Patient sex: F
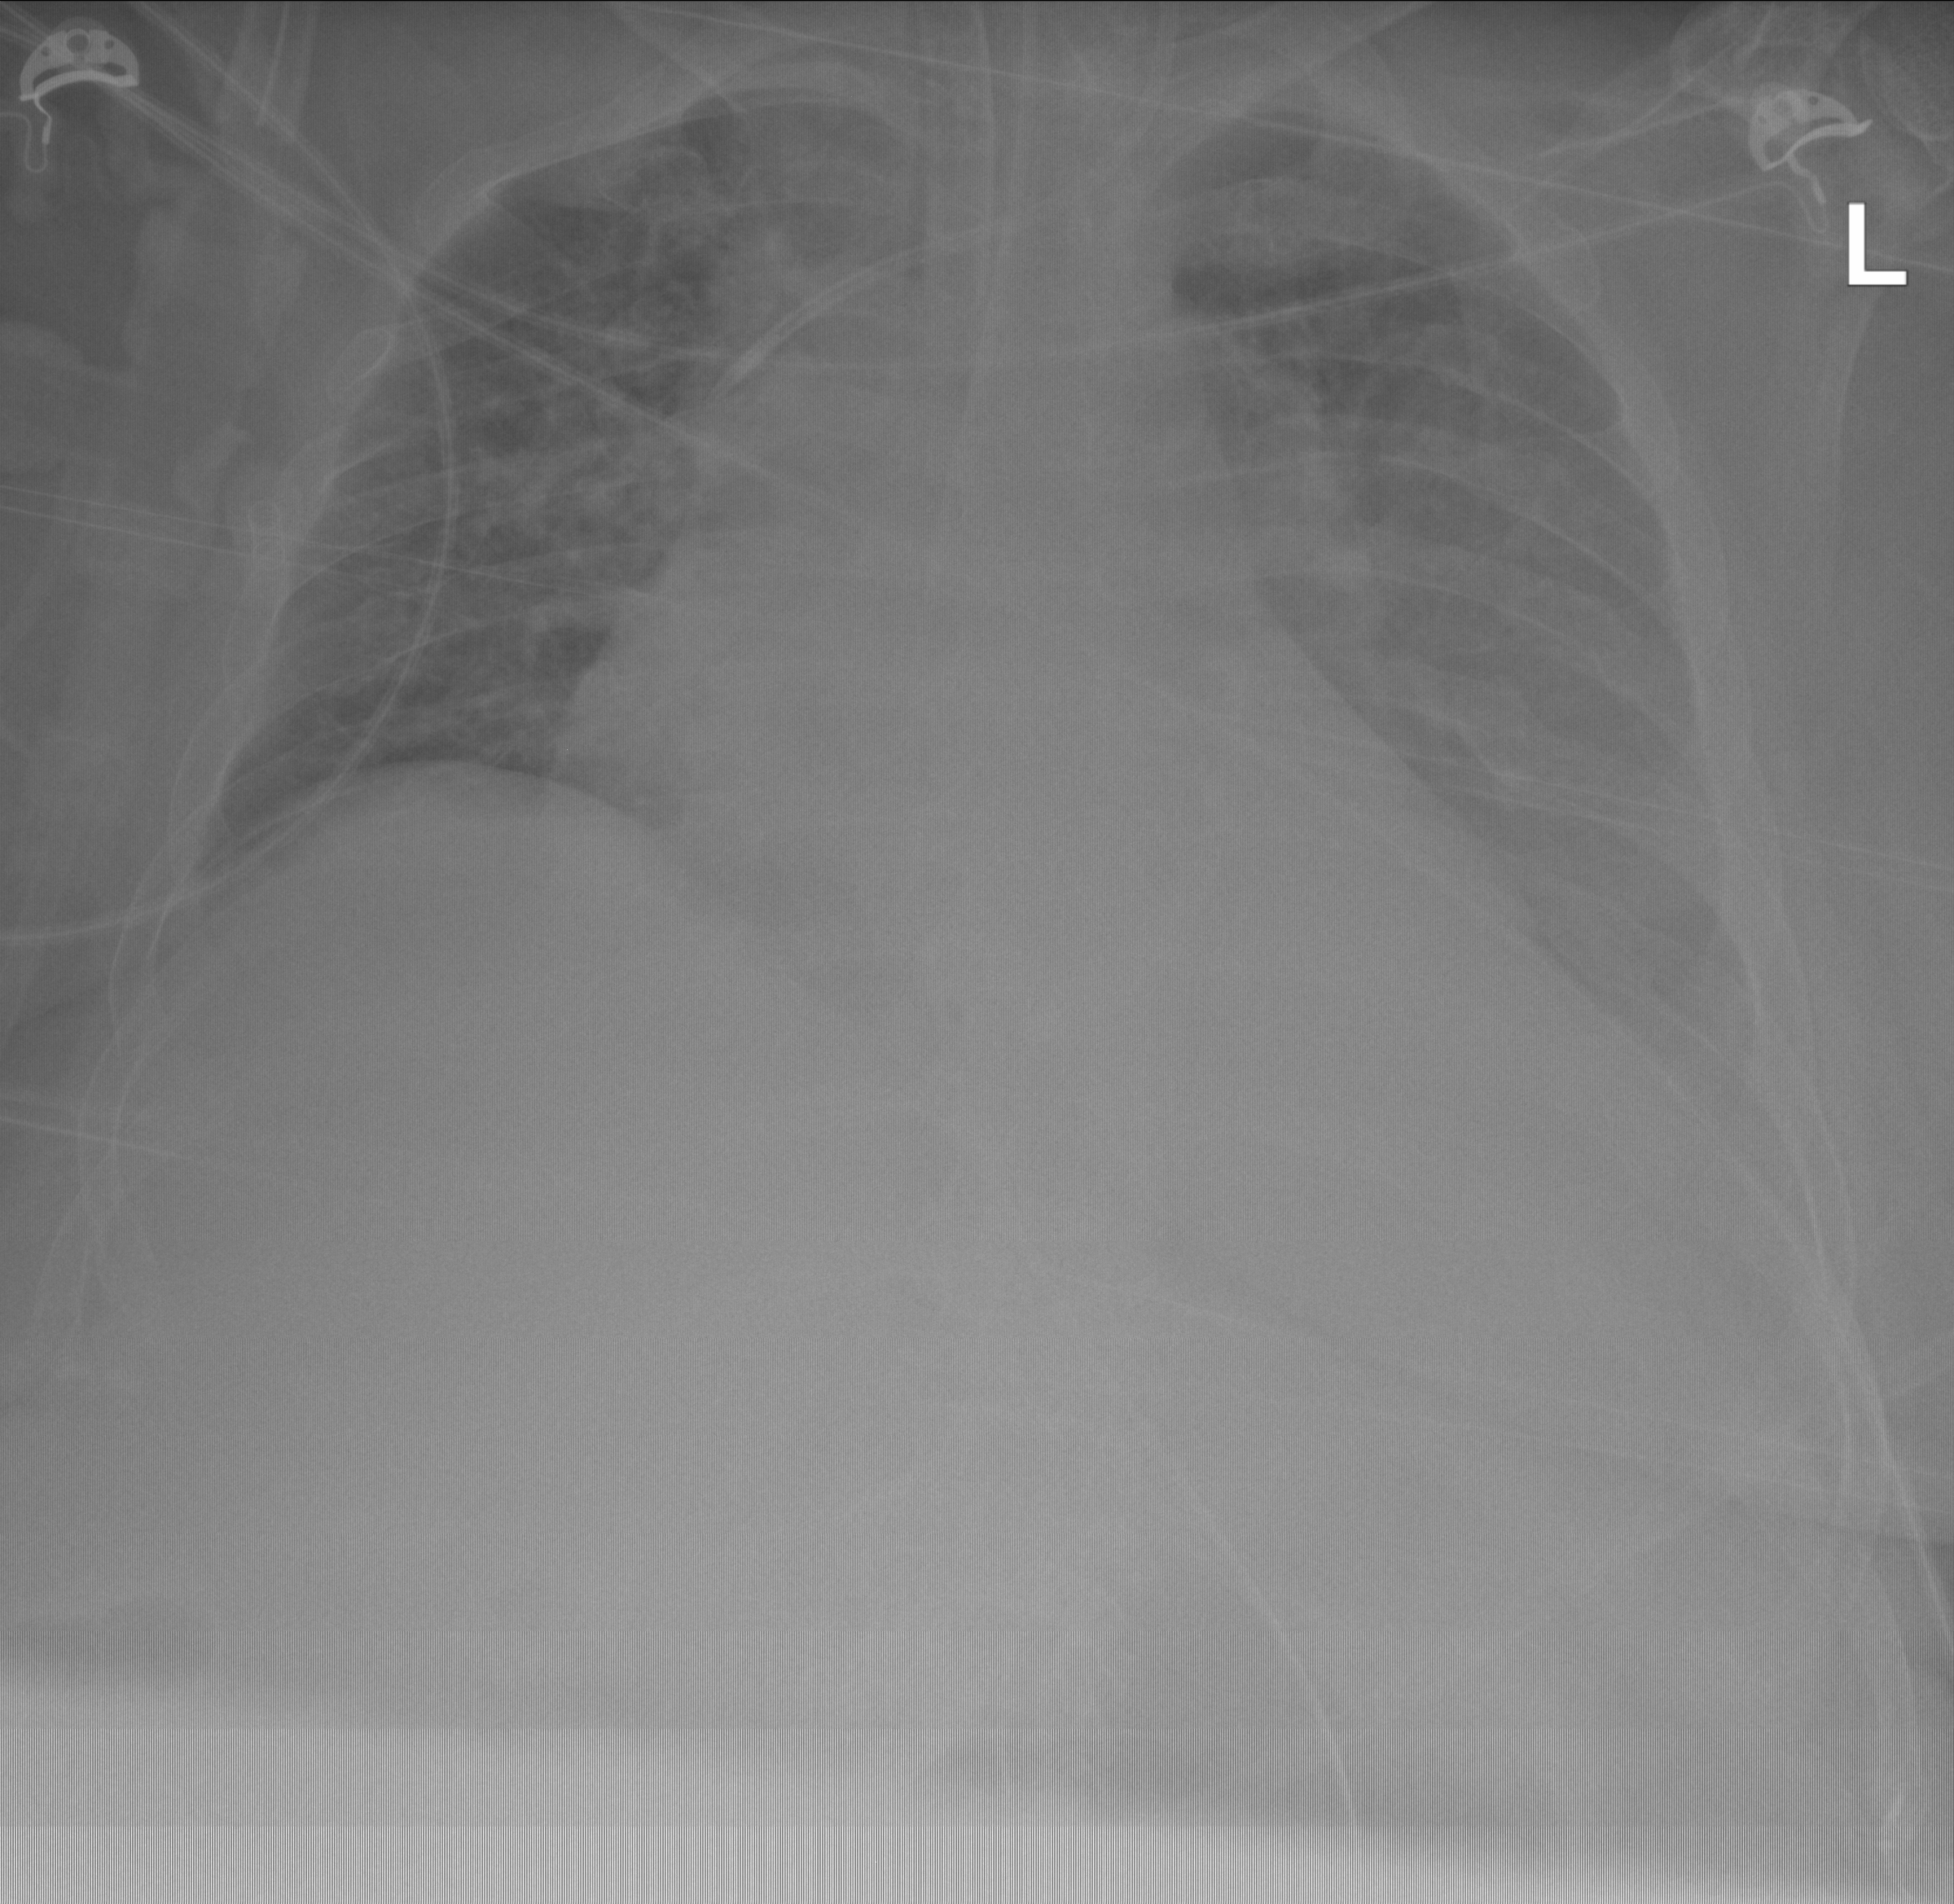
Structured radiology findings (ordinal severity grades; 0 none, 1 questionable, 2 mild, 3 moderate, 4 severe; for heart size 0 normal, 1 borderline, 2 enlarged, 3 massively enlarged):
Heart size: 2
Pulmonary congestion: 2
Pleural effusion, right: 0
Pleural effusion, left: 1
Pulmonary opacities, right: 2
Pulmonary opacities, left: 2
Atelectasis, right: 2
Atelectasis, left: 2